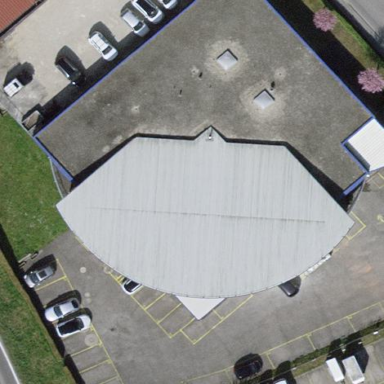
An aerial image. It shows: Office building.